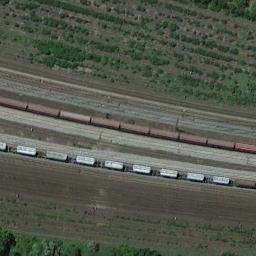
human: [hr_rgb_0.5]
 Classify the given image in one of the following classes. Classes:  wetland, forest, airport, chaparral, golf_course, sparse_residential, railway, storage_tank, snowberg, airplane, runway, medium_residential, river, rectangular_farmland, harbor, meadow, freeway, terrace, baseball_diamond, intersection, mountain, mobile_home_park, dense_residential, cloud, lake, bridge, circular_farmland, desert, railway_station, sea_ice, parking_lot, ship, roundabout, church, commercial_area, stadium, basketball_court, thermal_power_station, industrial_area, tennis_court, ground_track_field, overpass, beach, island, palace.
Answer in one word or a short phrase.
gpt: railway